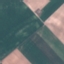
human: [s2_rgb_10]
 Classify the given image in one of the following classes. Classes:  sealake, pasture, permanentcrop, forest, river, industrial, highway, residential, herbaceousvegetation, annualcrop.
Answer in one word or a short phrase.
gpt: AnnualCrop